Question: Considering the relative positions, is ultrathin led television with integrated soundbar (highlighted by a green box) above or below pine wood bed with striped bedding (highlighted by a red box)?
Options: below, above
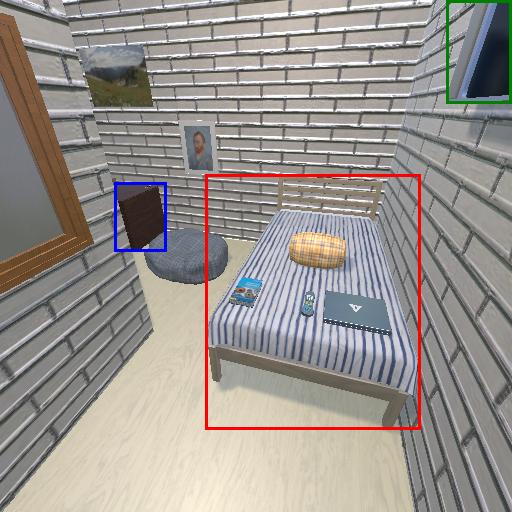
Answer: below